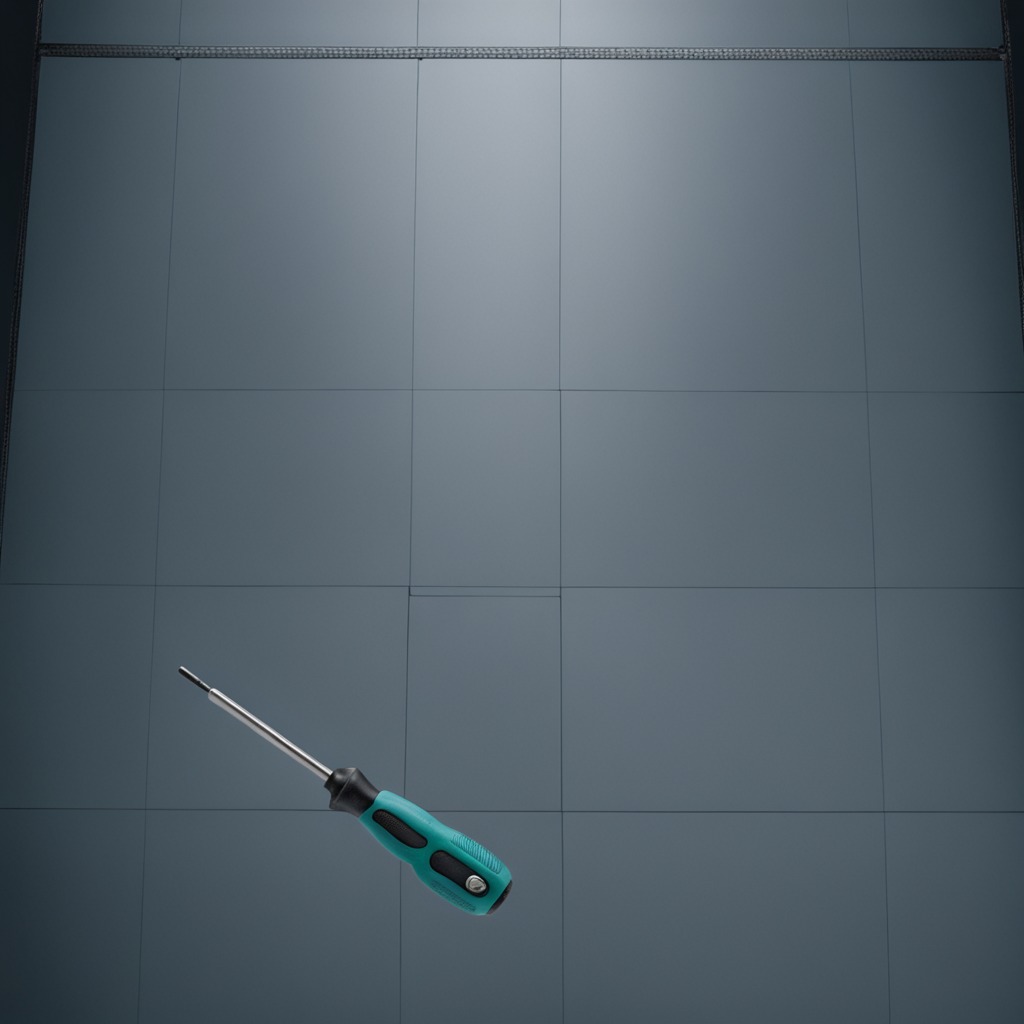
A screwdriver lies on a toolbox surface in an airplane hangar workshop 8K.